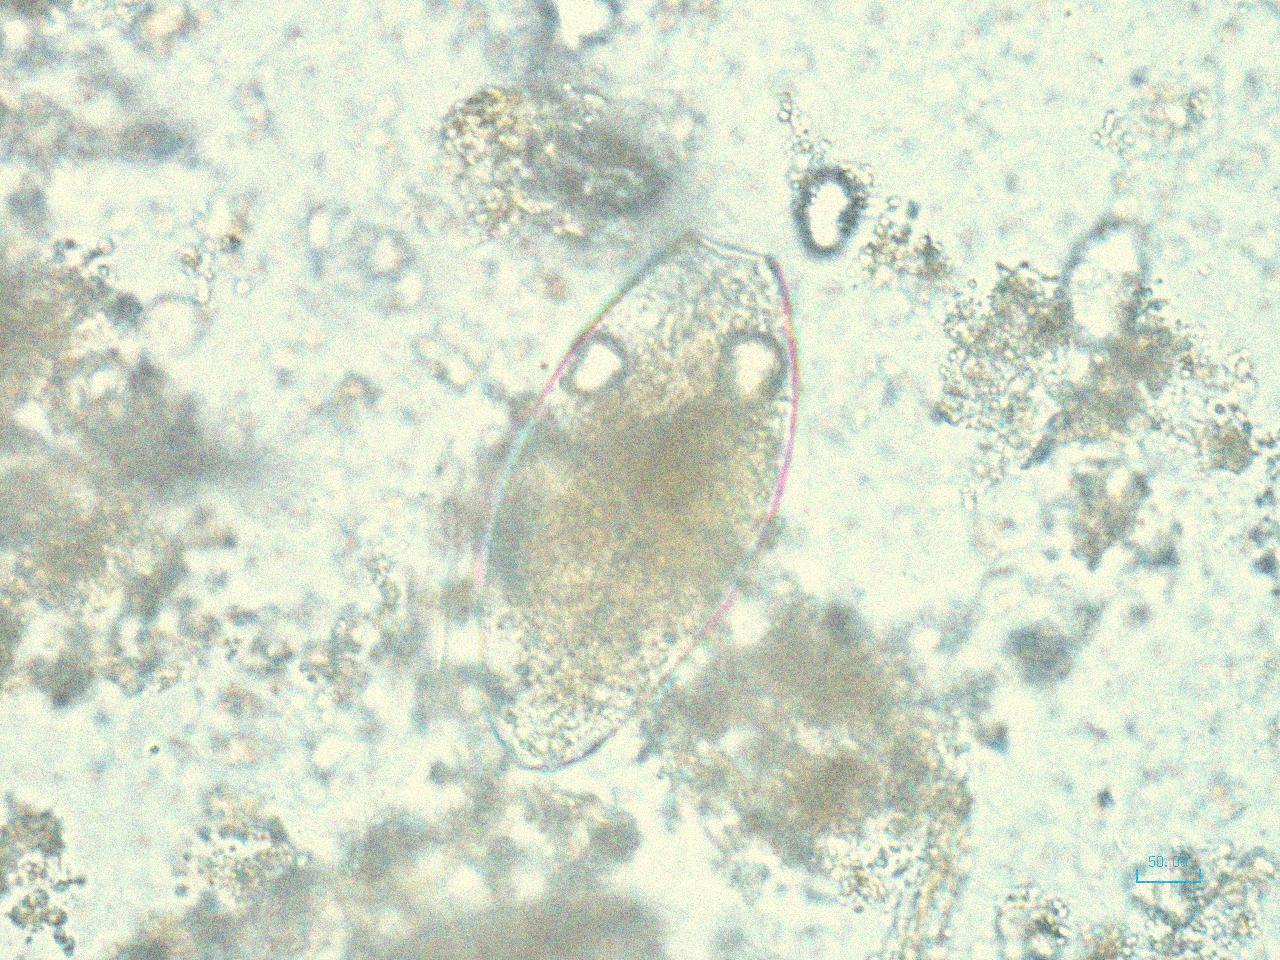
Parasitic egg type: Fasciolopsis buski